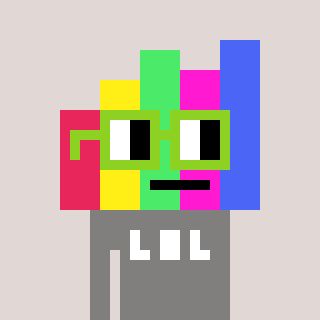
a pixel art character with square light green glasses, a bar chart-shaped head and a bluegrey-colored body on a warm background